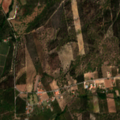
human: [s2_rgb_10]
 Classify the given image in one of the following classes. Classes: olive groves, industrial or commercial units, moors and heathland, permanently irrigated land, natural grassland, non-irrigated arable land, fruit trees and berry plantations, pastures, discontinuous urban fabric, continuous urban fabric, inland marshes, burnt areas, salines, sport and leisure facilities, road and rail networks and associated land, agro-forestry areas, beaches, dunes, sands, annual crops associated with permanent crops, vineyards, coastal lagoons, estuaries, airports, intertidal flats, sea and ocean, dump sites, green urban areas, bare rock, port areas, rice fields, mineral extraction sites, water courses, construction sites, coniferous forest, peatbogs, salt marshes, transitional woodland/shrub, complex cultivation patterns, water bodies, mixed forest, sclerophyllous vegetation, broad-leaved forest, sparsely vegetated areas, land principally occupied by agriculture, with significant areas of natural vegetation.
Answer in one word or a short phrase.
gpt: permanently irrigated land, complex cultivation patterns, broad-leaved forest